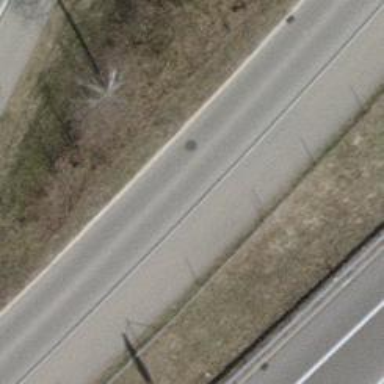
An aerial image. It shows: Asphalt road with separate sidewalk. The road is tertiary link.